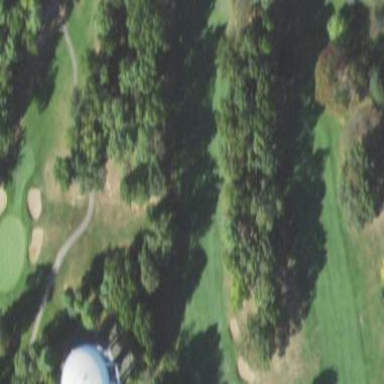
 with lush green grass covering the ground."